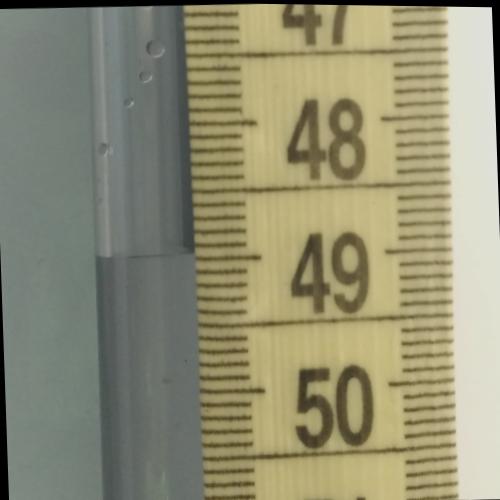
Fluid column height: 49.0 cm